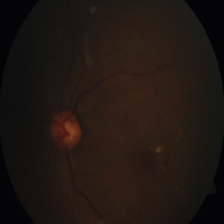
Diabetic retinopathy grade: Severe